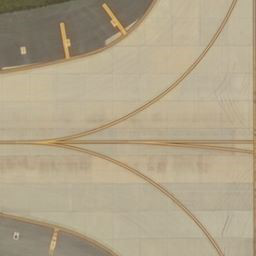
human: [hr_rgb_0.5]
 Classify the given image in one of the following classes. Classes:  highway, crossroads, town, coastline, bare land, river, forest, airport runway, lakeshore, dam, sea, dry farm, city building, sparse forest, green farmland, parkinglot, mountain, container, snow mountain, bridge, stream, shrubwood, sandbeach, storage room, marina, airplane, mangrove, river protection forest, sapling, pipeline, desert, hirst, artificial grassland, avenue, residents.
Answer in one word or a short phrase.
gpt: airport runway